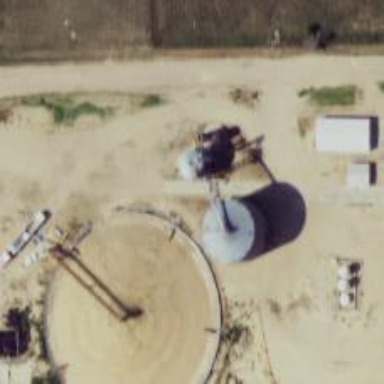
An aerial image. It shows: Silo.